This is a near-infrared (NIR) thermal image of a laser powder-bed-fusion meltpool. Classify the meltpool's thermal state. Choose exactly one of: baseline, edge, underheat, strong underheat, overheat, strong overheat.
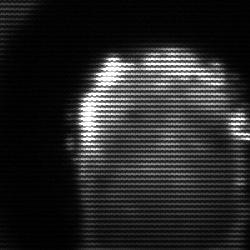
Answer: baseline